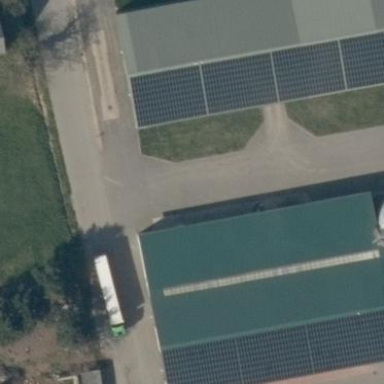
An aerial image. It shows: Solar photovoltaic panel generating electricity. It is small installation located on building.